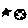
Label: moon